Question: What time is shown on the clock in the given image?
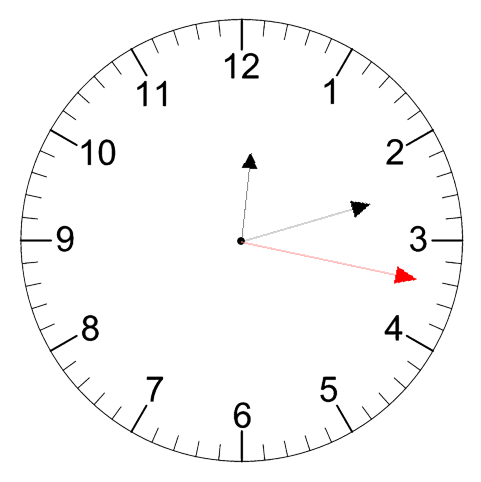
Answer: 12:12:17